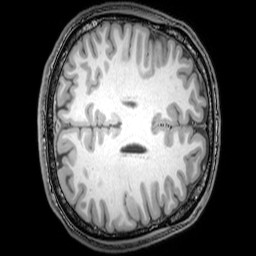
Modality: T1w
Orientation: axial
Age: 24
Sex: male
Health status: healthy
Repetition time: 0.081 s
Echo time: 0.037 s